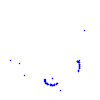
Particle: proton